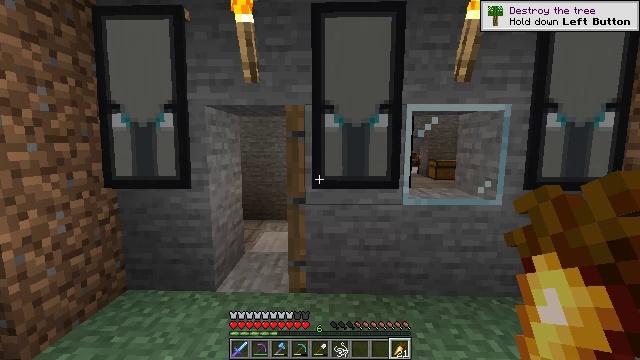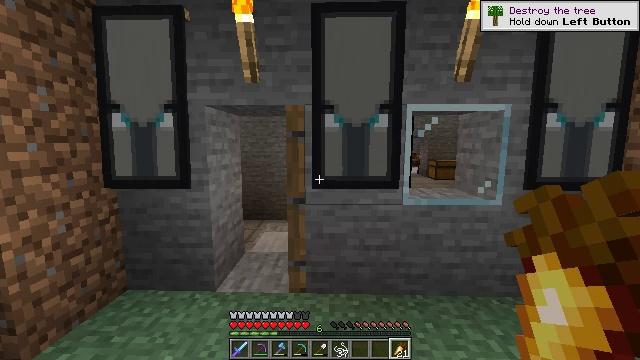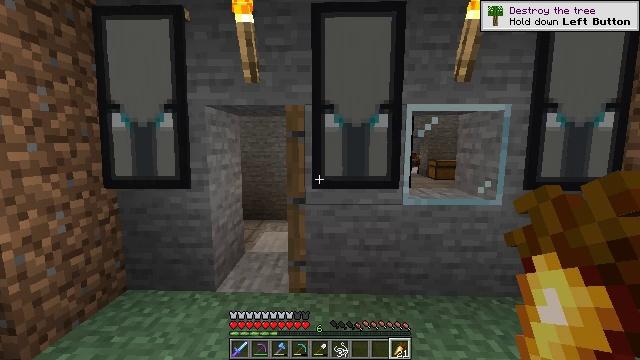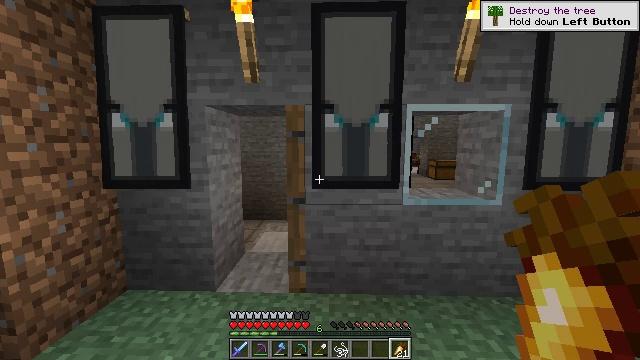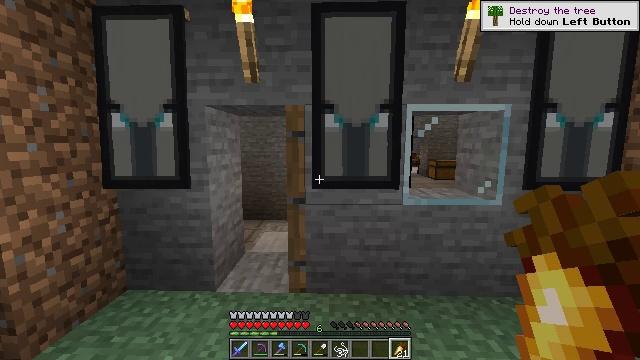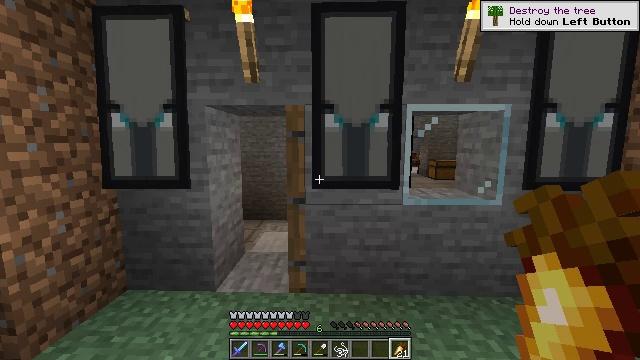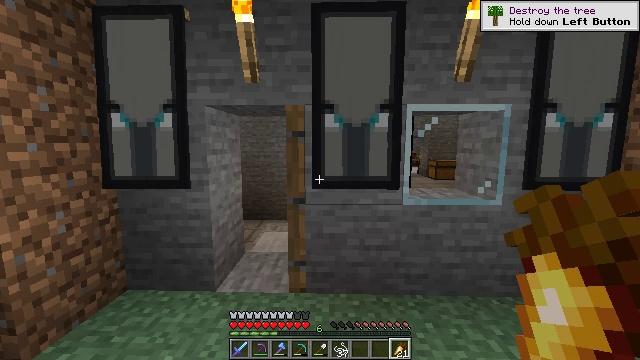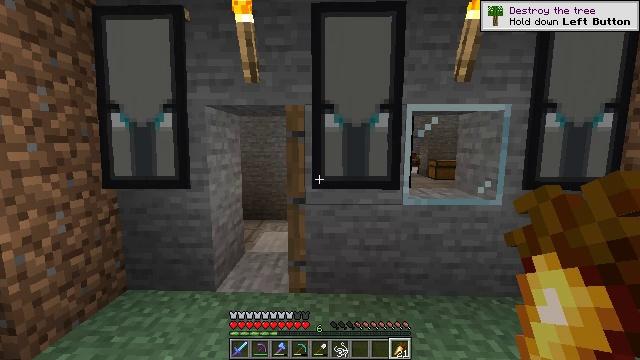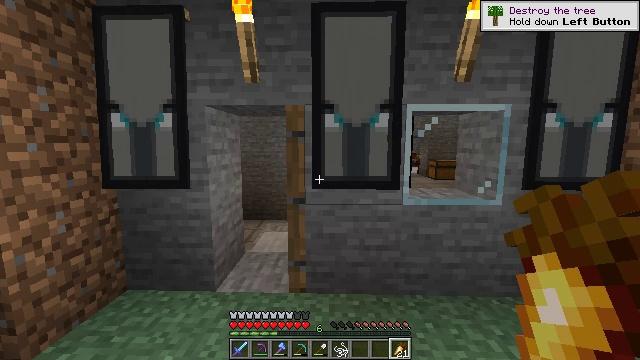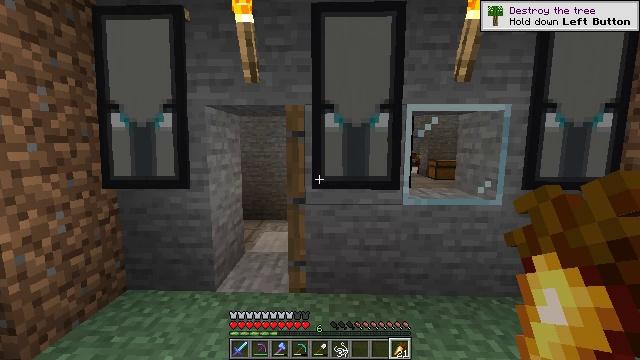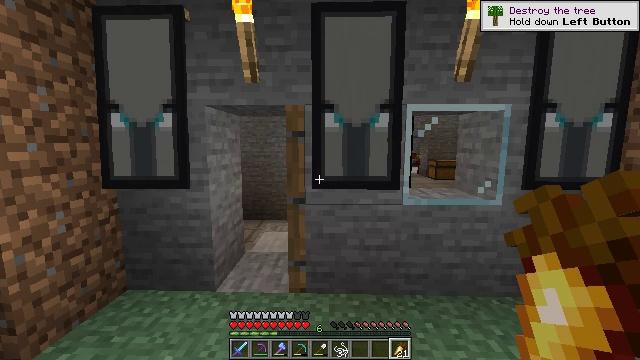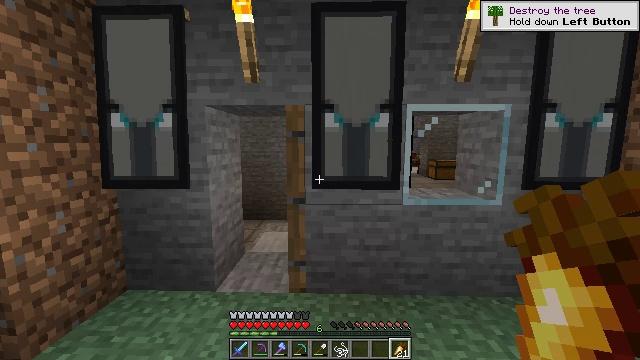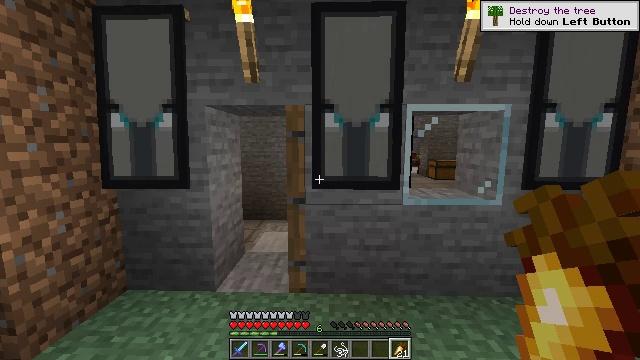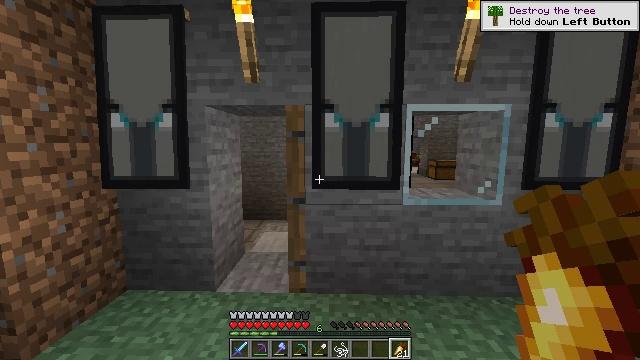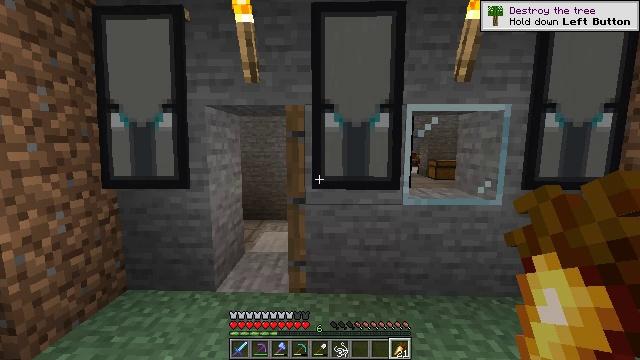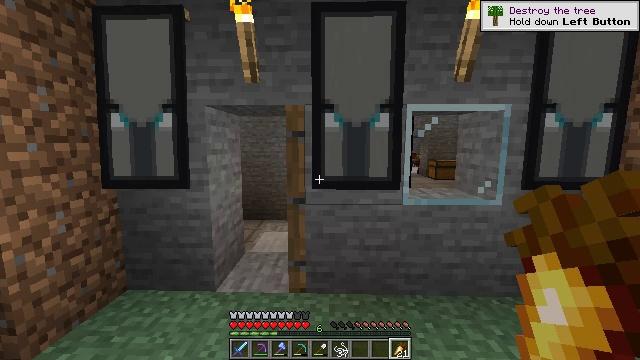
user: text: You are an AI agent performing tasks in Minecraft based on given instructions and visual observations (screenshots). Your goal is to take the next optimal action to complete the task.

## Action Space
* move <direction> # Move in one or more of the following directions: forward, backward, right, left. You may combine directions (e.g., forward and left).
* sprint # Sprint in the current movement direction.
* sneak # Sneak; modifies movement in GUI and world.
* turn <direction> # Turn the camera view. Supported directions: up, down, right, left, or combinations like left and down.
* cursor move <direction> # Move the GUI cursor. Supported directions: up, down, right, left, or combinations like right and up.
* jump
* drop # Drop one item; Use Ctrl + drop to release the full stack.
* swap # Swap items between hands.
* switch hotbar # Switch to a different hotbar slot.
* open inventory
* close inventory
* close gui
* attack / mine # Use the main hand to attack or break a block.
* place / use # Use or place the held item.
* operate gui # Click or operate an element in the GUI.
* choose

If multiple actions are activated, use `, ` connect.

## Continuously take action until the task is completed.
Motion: motion action
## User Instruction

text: Craft smooth stone in the furnace.
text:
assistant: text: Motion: no_op
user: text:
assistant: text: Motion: no_op
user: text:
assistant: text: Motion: no_op
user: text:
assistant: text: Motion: no_op
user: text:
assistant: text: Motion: no_op
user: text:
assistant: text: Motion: no_op
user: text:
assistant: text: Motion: no_op
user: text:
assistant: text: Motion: no_op
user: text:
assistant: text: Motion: no_op
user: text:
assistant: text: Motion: no_op
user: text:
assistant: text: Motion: no_op
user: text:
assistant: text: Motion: no_op
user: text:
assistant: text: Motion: no_op
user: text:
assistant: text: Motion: no_op
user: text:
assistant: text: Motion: no_op
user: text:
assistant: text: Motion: no_op
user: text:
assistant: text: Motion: no_op
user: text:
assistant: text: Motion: no_op
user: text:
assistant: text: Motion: no_op
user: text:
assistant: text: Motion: no_op
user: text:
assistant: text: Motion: turn left and down
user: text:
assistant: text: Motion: turn left and down
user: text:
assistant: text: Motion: turn left and down
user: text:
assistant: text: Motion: turn left and down
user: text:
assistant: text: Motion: turn left
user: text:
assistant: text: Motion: move forward, turn left and up
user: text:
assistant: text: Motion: move forward
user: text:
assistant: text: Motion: move forward
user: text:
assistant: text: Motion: move forward, turn left and up
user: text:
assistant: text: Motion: move forward, turn left and up